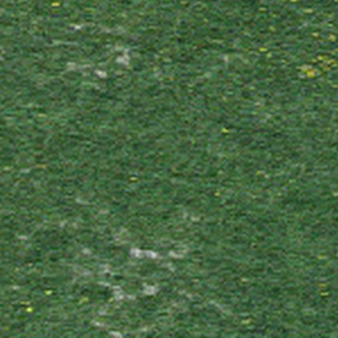
Label: other